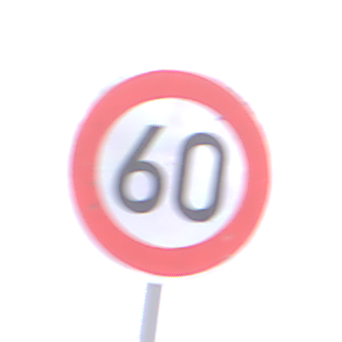
Verkehrszeichen: Geschwindigkeit60
Umgebung: Outdoor, Nature
Tageszeit: MorningAfternoon
Wetter: Overcast
Licht: Natural
Jahreszeit: NotSpecified
Kontrast: LowContrast